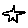
Label: star